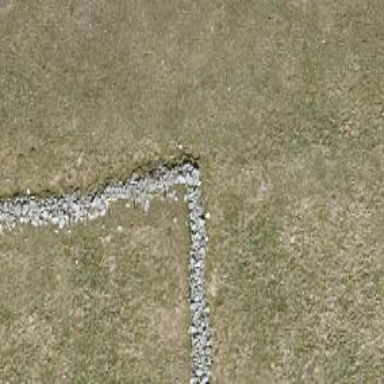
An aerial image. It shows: Wall is shown in the image.